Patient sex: F
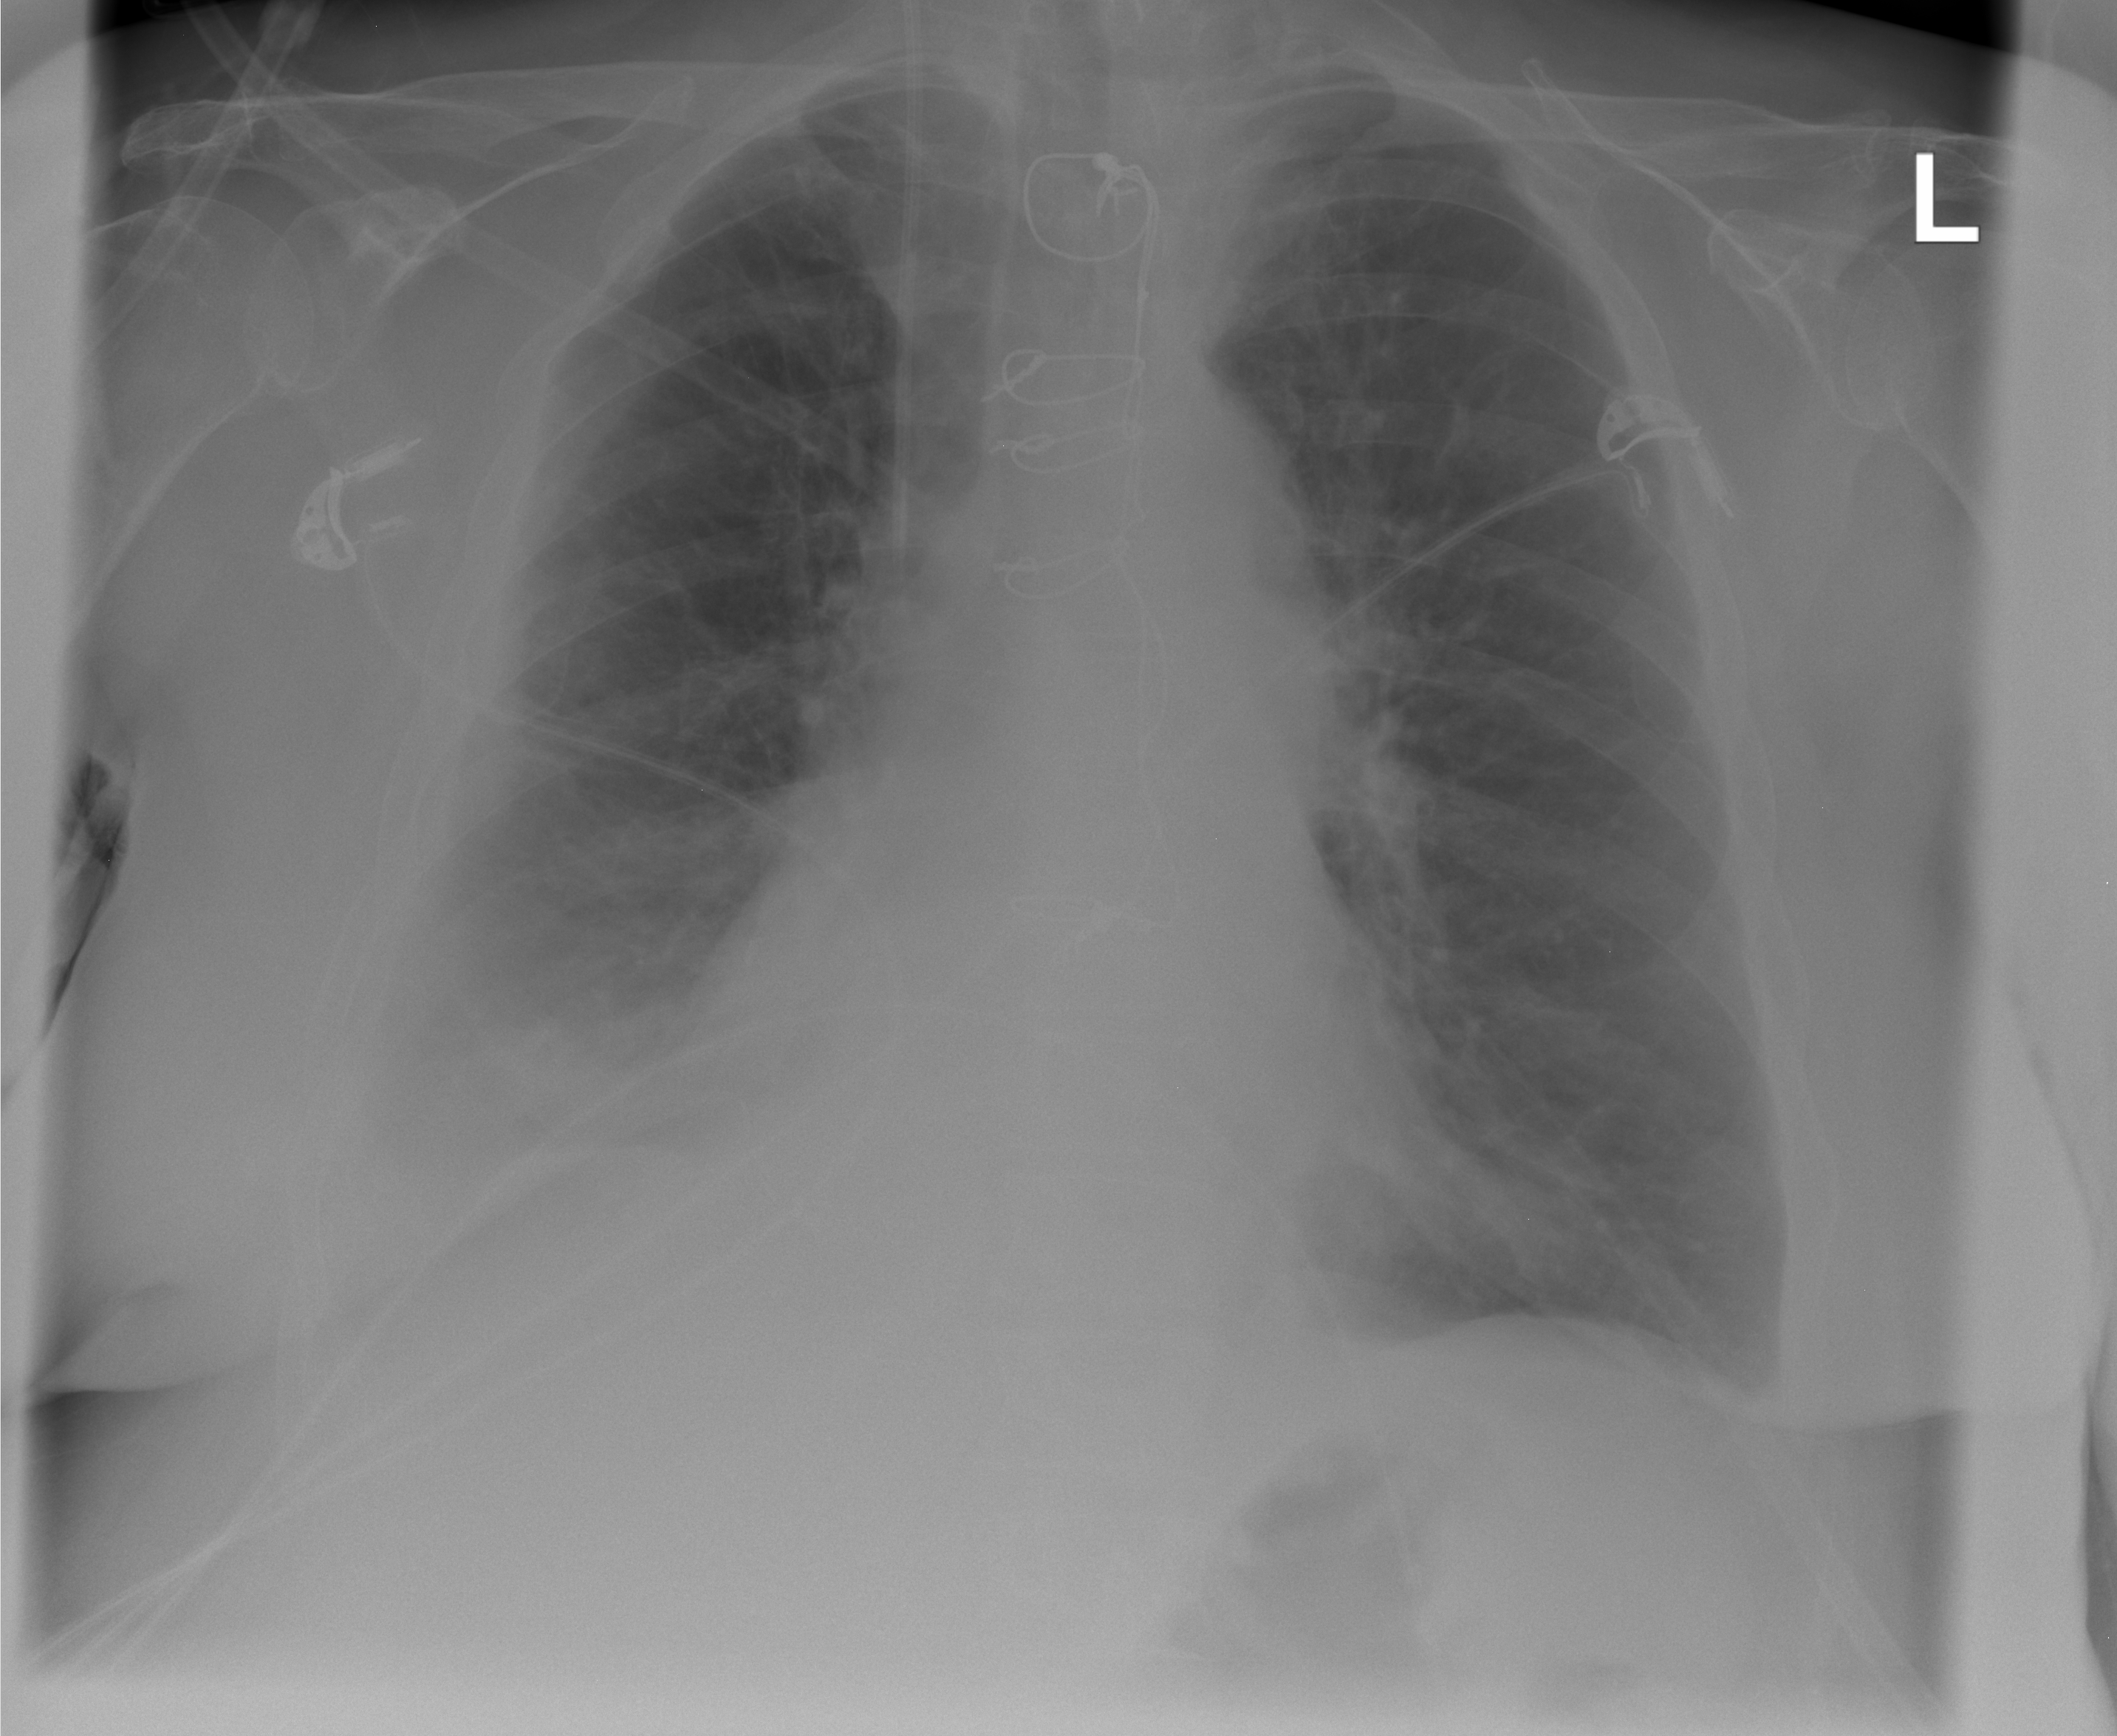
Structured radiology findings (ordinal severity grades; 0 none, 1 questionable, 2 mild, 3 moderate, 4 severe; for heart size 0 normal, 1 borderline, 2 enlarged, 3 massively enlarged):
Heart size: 0
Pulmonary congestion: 2
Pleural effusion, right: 2
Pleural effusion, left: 0
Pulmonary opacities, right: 0
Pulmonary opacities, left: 2
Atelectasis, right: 3
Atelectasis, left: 2